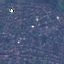
Land use / land cover class: Residential